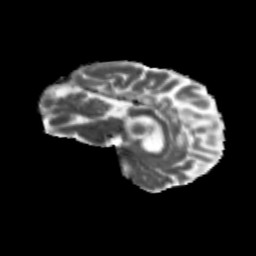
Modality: MD
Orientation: sagittal
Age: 77
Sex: female
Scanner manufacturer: siemens
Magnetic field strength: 3 T
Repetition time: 4.71 s
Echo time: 0.0906 s